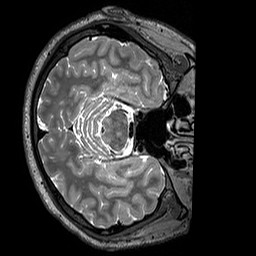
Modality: T2w
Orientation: axial
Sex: male
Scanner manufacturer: siemens
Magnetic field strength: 3 T
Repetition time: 3.2 s
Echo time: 0.409 s